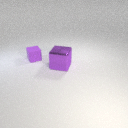
large purple metal cube to the right of small purple rubber cube